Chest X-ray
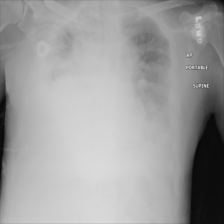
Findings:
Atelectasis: negative
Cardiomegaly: negative
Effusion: negative
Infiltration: positive
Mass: positive
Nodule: negative
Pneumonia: negative
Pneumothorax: negative
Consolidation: negative
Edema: negative
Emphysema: negative
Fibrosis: negative
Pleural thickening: negative
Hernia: negative